【题型】选择题　【知识点】函数　【难度】easy
如图，$CD \perp x$轴，垂足为$D$，$CO$、$CD$分别交双曲线$y=\dfrac{k}{x}$于点$A$，$B$，若$OA=AC$，$S_{\triangle OCB}=6$，则 $k$ 的值为（ ）
A．$4$
B．$6$
C．$8$
D．$10$

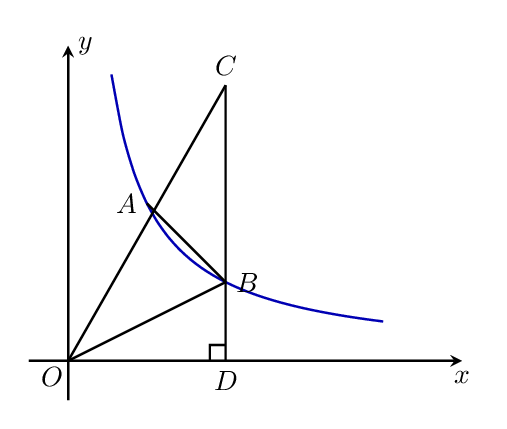
【解答】

\noindent \textbf{【答案】} A

\vspace{0.2cm}
\noindent \textbf{【分析】} 本题考查了反比例函数$k$的几何意义，设$A(m,n)$，则$C(2m,2n)$，根据$k$的几何意义，得到$mn=k$，$S_{\triangle BOD}=\dfrac{1}{2}k$，进而得到$S_{\triangle OCD}=\dfrac{1}{2}\cdot 2m\cdot 2n=2k$，根据$\triangle OCB$的面积为$6$，列出方程求解即可．

\vspace{0.2cm}
\noindent \textbf{【详解】} 解：设$A(m,n)$，
$\because CD \perp x$轴，垂足为$D$，$CO$、$CD$分别交双曲线$y=\dfrac{k}{x}$于点$A$，$B$，$OA=AC$，
$\therefore mn=k$，$S_{\triangle BOD}=\dfrac{1}{2}k$，
$\therefore S_{\triangle OCD}=\dfrac{1}{2}\cdot 2m\cdot 2n=2k$，

$\because \triangle OCB$的面积为$6$，
$\therefore S_{\triangle OCD}-S_{\triangle BOD}=2k-\dfrac{1}{2}k=6$，
解得：$k=4$，
故选：A．